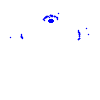
Particle: pion